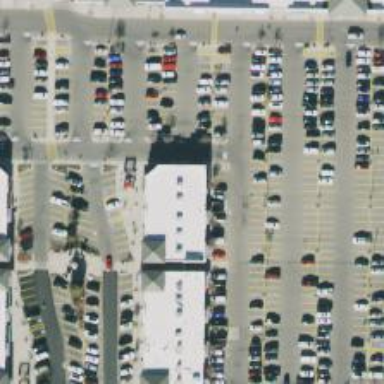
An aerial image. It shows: Grocery shop.